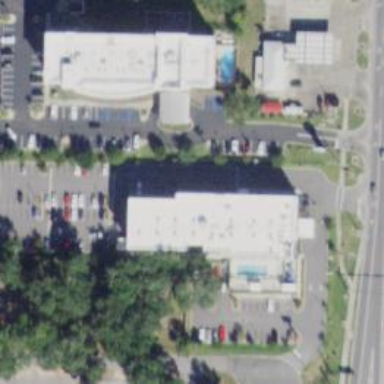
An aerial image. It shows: Parking space.